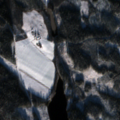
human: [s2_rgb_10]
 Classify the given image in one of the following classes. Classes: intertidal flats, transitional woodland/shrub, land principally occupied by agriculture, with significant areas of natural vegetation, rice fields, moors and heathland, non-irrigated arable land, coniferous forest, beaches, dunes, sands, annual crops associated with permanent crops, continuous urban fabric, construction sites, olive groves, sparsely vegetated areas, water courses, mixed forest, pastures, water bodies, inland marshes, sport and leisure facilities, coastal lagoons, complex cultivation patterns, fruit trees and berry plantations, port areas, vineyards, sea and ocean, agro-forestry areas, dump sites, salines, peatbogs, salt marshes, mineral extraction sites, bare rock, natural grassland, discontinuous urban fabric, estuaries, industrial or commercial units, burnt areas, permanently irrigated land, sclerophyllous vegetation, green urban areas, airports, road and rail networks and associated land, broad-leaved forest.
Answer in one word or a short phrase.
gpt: non-irrigated arable land, coniferous forest, mixed forest, transitional woodland/shrub